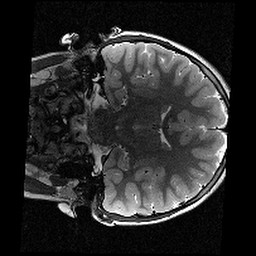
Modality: T2w
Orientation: coronal
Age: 9
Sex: female
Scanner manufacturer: siemens
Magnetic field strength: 3 T
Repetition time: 9.23 s
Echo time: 0.067 s